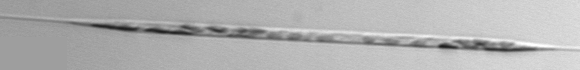
Label: Rhizosolenia